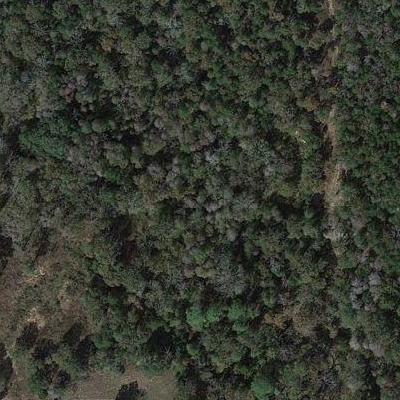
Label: Forest